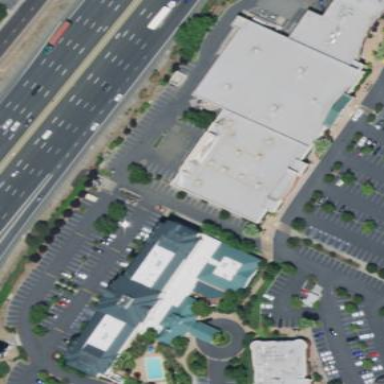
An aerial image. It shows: Commercial building.